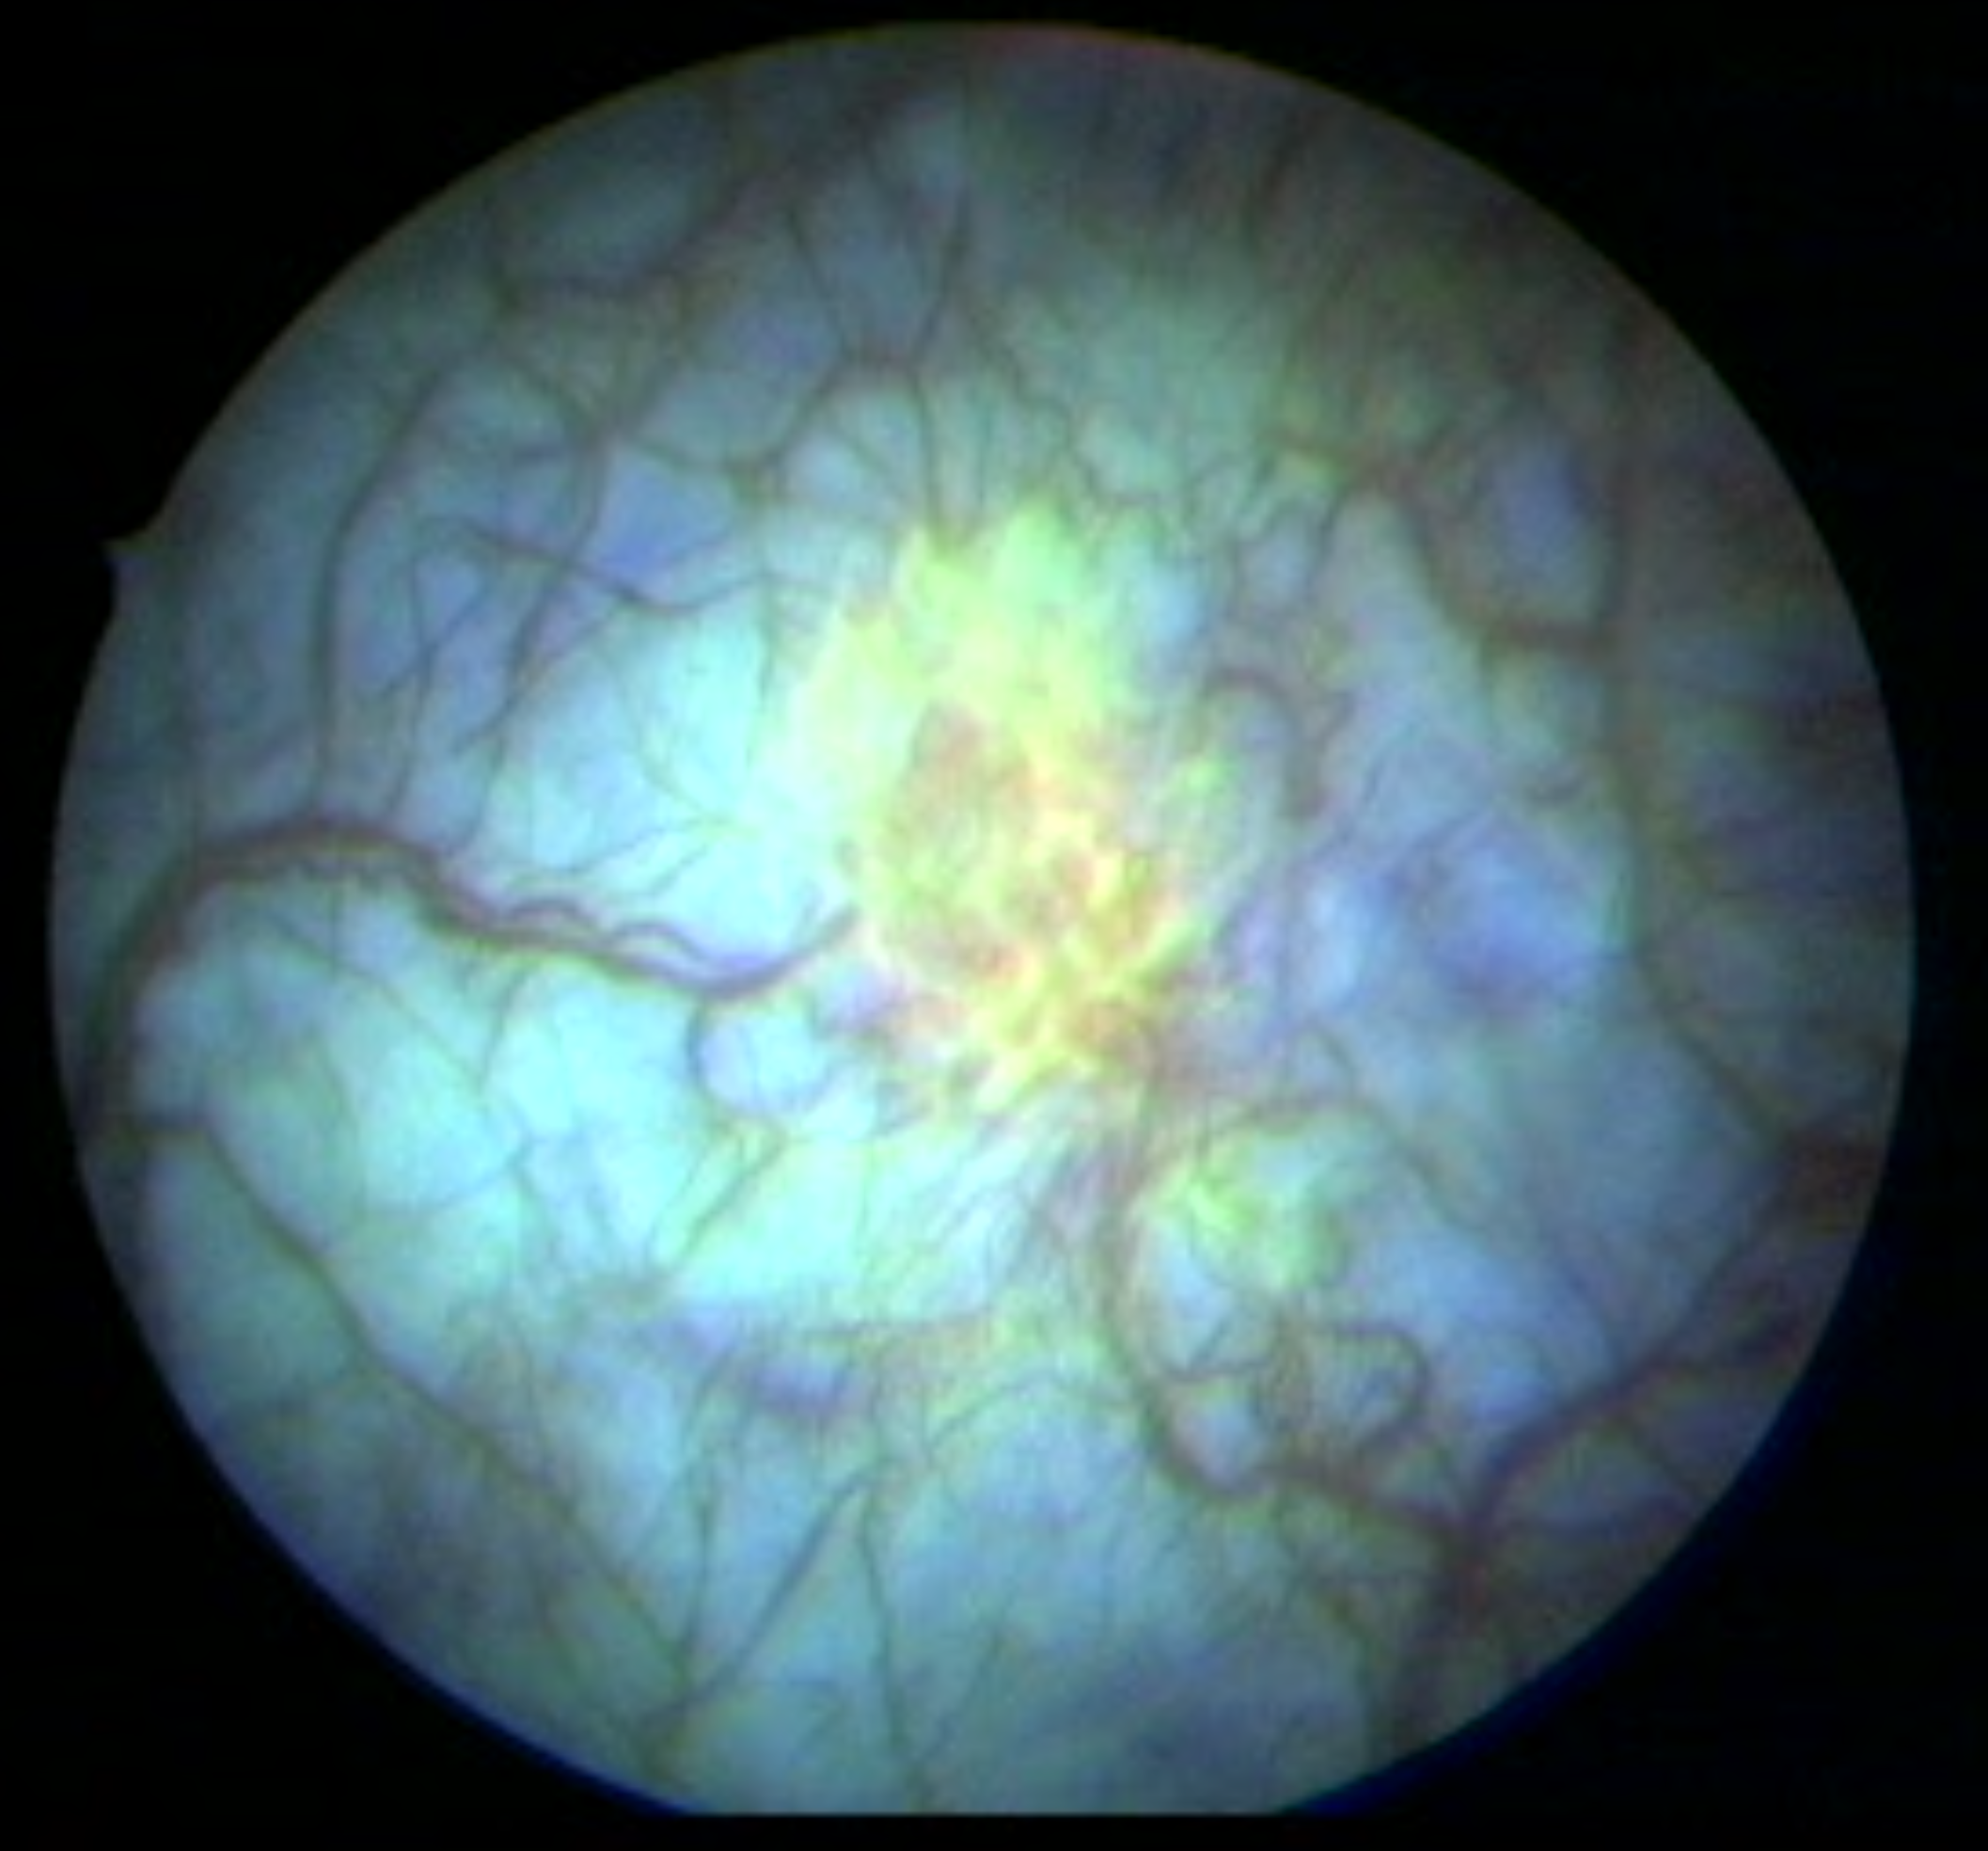
Modality: BLC
Class: Non-malignant
Subclass: InflammationNOS
Lesion: L3
Morphology: Non-papillary
Bladder cancer association: No